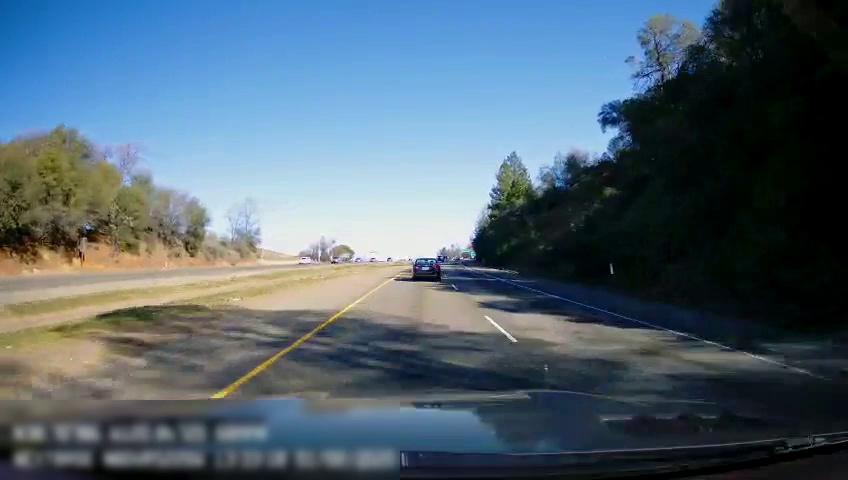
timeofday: Day
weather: Sunny
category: Drivable Space
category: Drivable Space
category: Vehicles | Car
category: Vehicles | Car
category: Lanes | Current Lane
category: Lanes | Current Lane
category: Lanes | Alternate Lane
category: Traffic | Signs